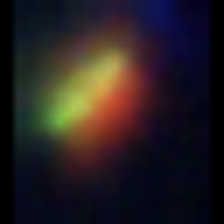
Taxon: NanoPlankton
Group: Other